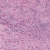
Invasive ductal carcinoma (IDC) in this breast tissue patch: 1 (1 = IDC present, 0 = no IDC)